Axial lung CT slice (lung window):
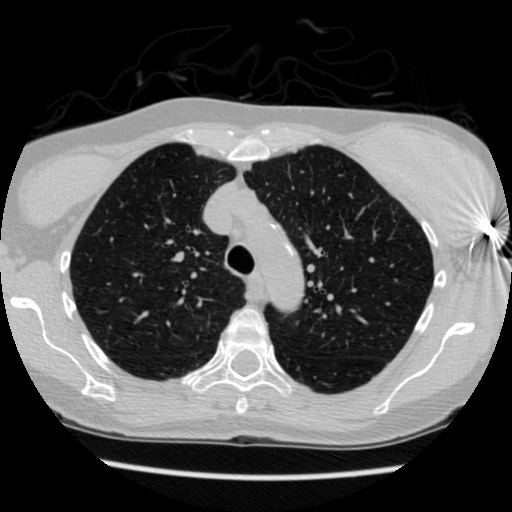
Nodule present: no